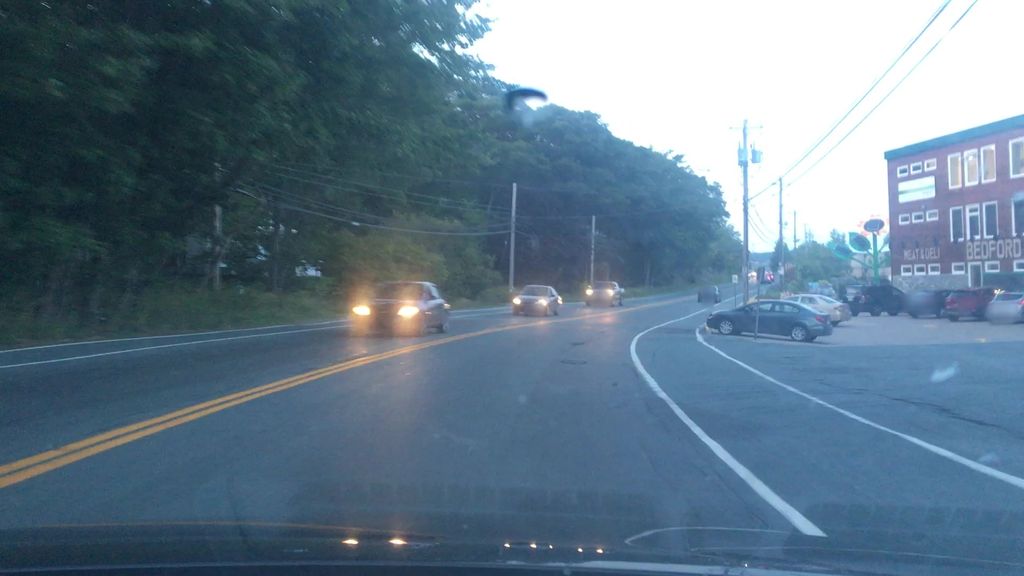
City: halifax